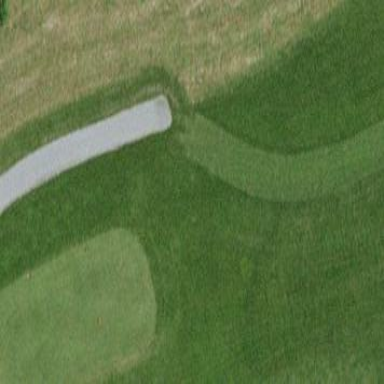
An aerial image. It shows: Golf tee.